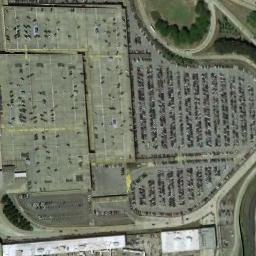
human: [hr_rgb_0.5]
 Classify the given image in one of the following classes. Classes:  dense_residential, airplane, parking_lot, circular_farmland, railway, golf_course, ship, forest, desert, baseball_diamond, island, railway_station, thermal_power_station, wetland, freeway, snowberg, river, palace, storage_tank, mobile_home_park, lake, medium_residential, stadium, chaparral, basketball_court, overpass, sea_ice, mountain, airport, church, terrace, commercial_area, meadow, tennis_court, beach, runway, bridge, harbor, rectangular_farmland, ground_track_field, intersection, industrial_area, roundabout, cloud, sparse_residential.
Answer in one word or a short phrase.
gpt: parking_lot